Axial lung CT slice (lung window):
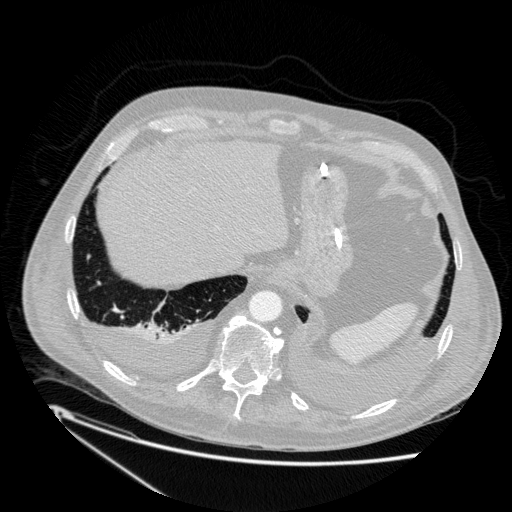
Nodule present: no